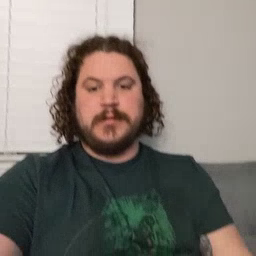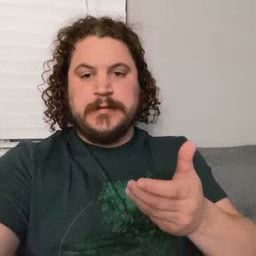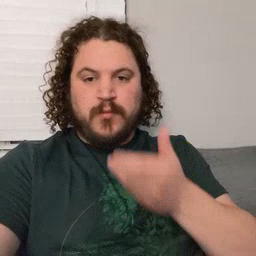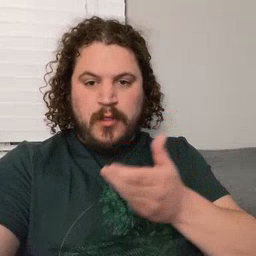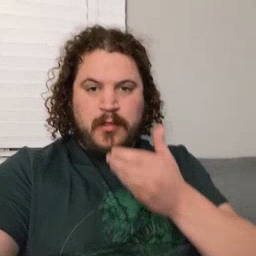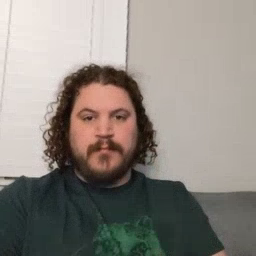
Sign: cereal